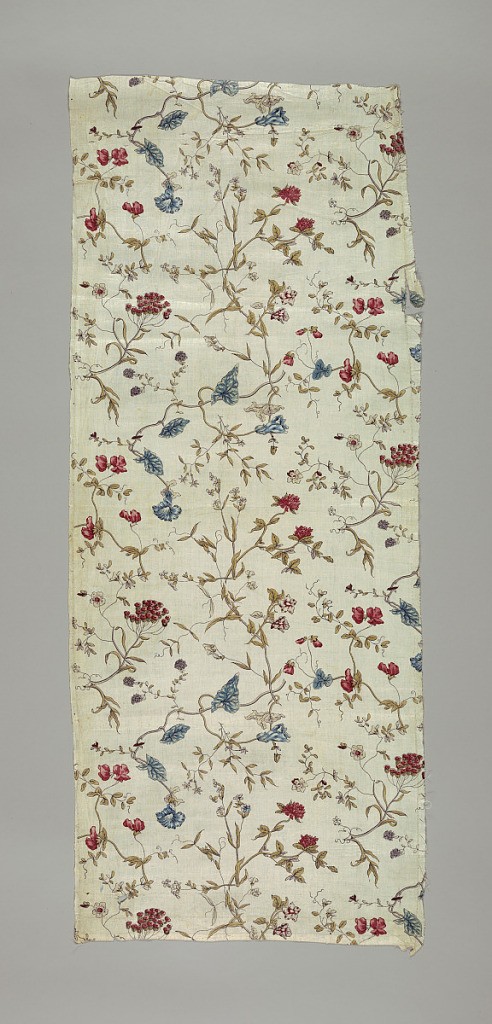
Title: Textile
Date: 18th century
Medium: cotton Technique: block printing on plain weave
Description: Allover pattern of long flowering branches which hook together to form a continuous very linear pattern on the white cotton fabric. Flowers include sweet peas, morning glories, clover, and yarrow.